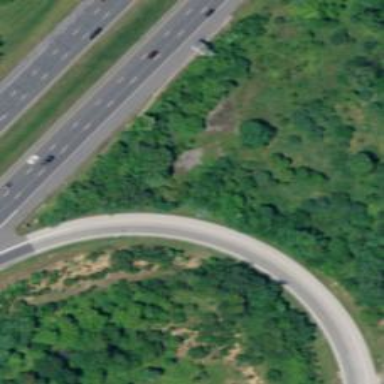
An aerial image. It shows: Trunk link highway.